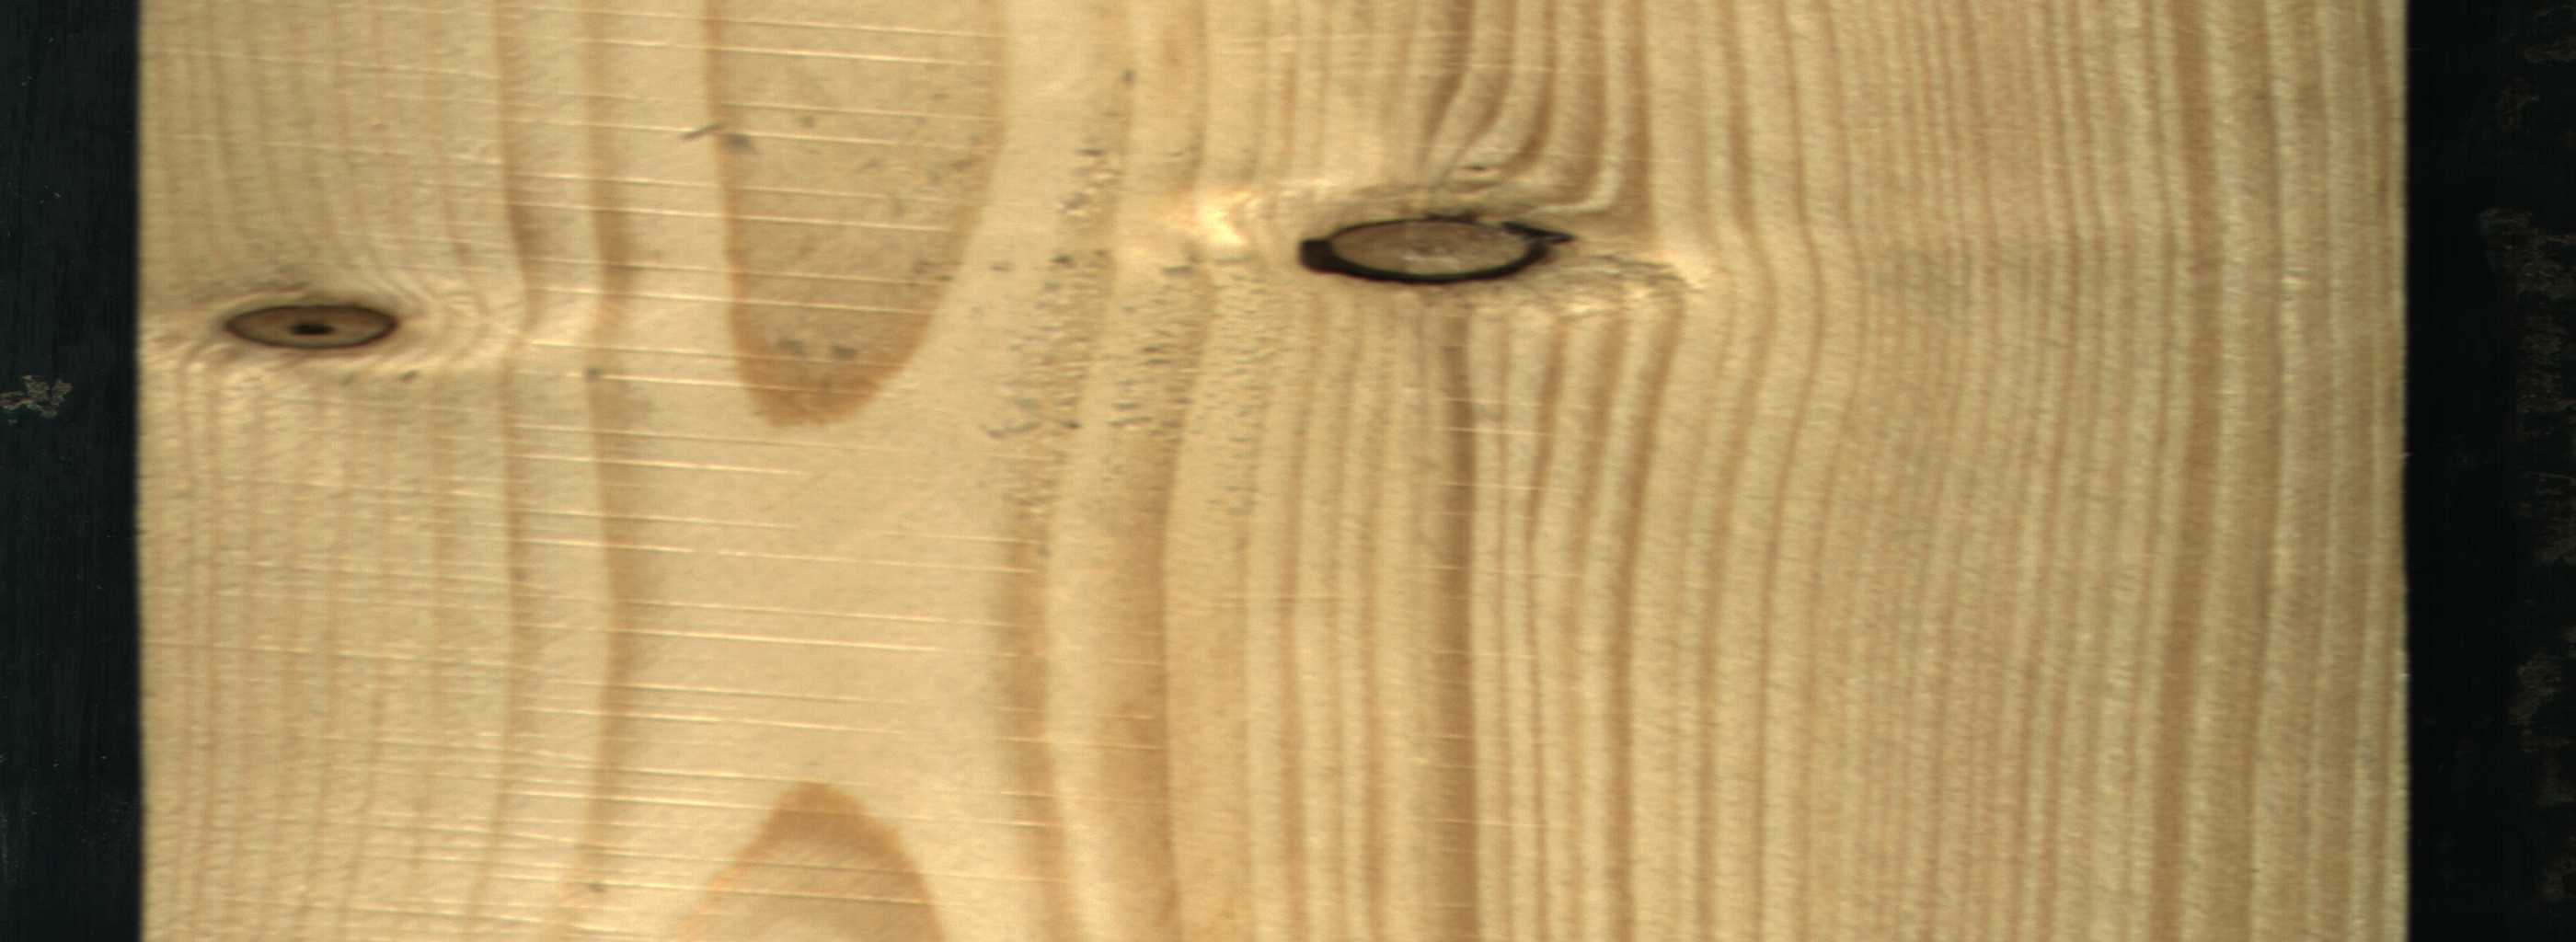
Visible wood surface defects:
Dead_Knot
Dead_Knot